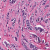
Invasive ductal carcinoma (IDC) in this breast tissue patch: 1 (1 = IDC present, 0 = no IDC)